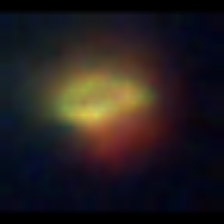
Taxon: NanoPlankton
Group: Other